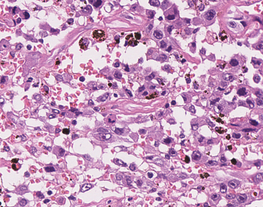
Tumor epithelial tissue: yes
Tumor-associated stroma tissue: no
Normal tissue: no